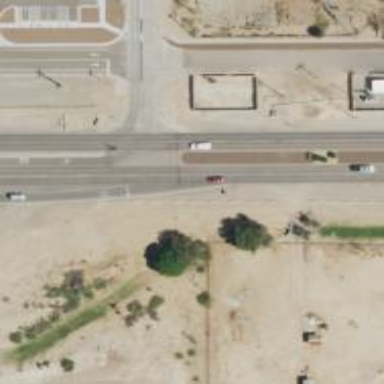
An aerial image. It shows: Tertiary road with asphalt surface.